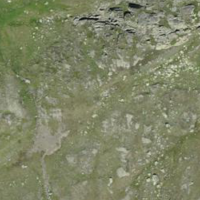
EUNIS habitat code: 31
Species observed at this site:
Oenanthe oenanthe
Phoenicurus ochruros
Cinclus cinclus
Anthus spinoletta